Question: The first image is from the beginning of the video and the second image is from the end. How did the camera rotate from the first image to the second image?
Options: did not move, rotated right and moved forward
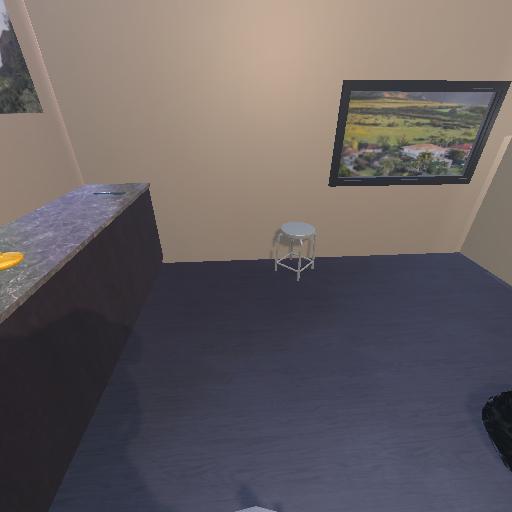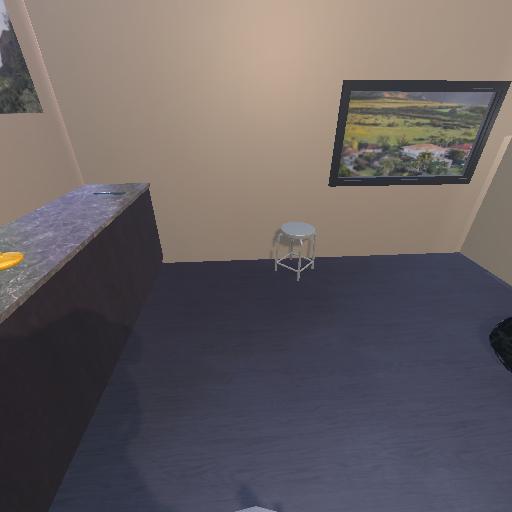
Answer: did not move